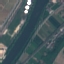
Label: River